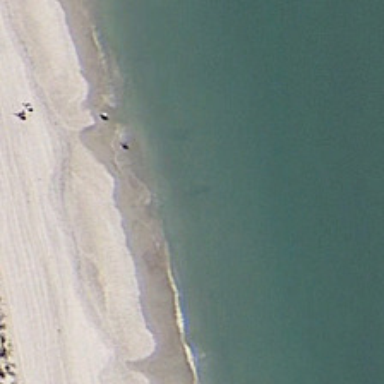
Sea water in the wind set off layers of white spray .